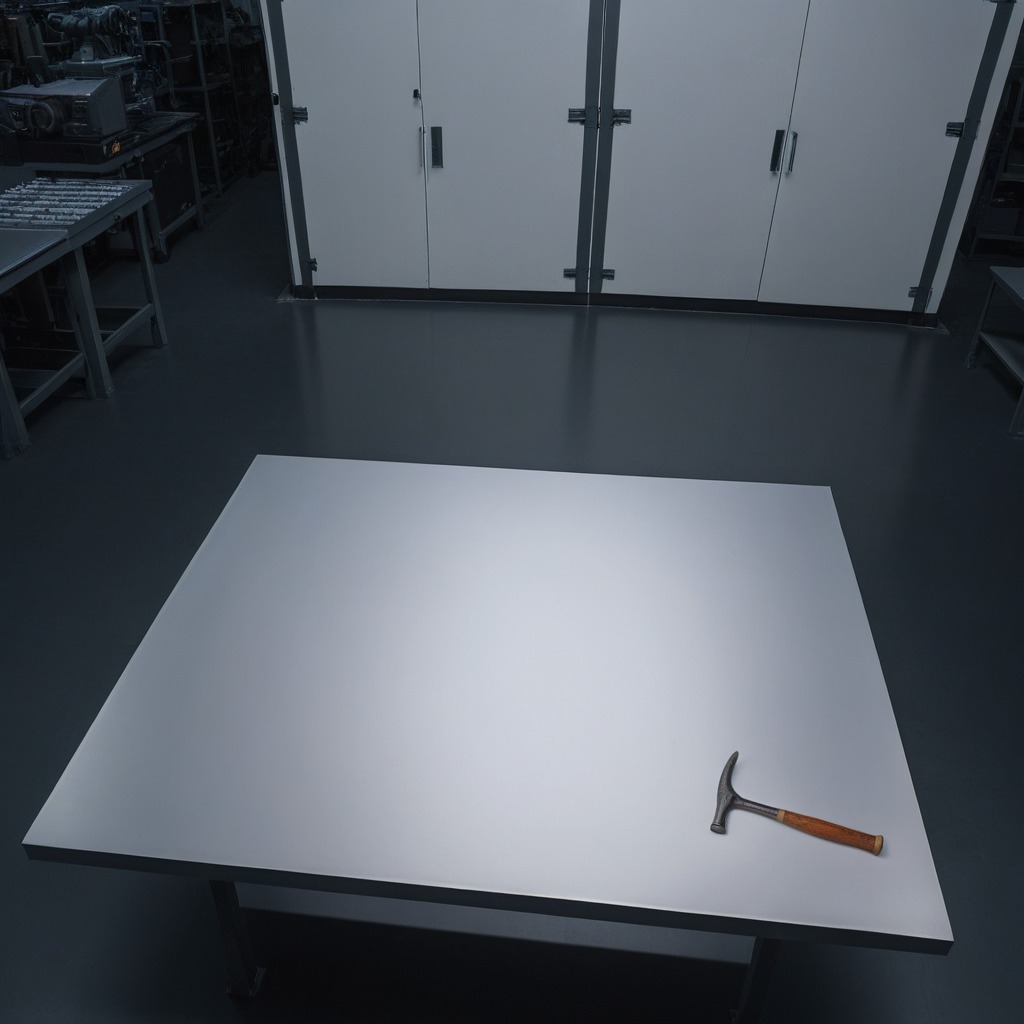
A hammer is lying on the tabletop in the basement.